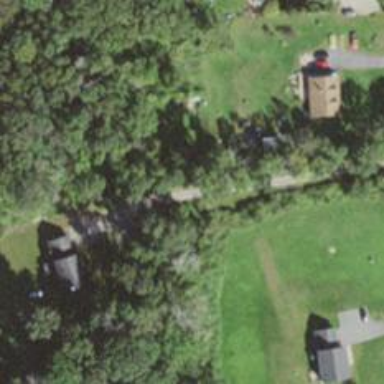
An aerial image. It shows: Residential driveway serving as service road.